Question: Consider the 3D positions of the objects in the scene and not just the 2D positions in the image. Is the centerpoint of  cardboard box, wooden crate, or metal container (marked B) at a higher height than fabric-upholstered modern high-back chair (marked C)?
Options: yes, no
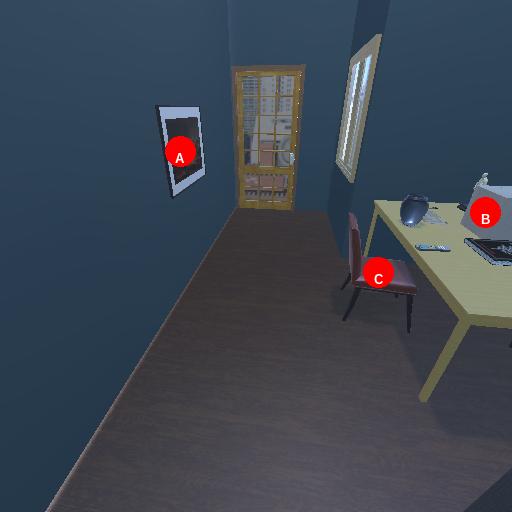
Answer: yes